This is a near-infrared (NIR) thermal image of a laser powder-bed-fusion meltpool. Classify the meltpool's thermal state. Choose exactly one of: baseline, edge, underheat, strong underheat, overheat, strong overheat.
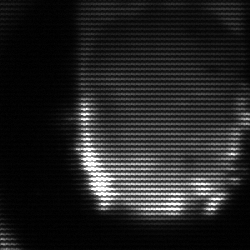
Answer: baseline